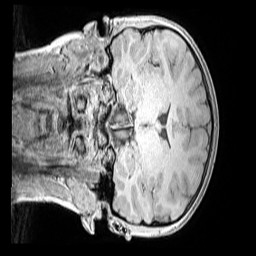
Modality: MP2RAGE
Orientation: coronal
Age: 9
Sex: male
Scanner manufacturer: siemens
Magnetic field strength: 3 T
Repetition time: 4 s
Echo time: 0.00299 s